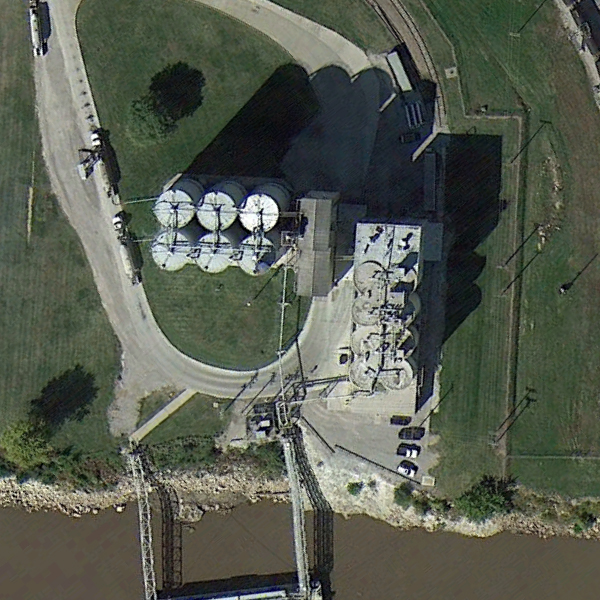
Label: StorageTanks